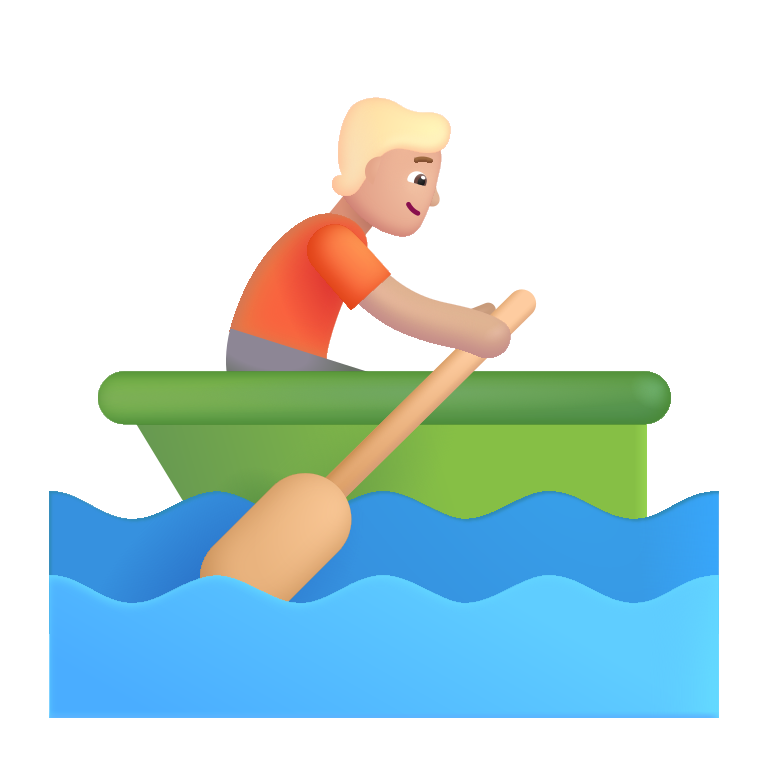
person rowing boat color  light